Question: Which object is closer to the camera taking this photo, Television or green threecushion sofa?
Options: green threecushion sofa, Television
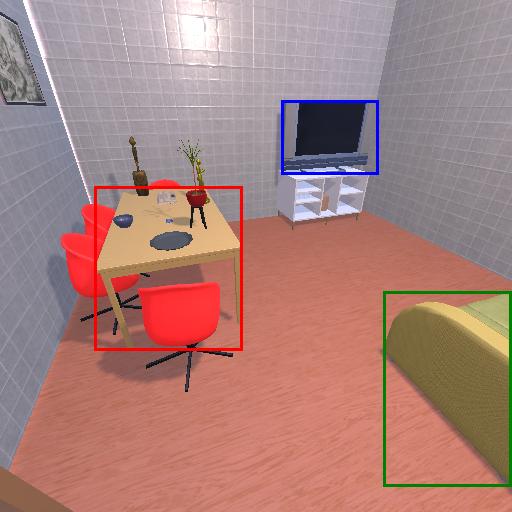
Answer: green threecushion sofa